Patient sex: M
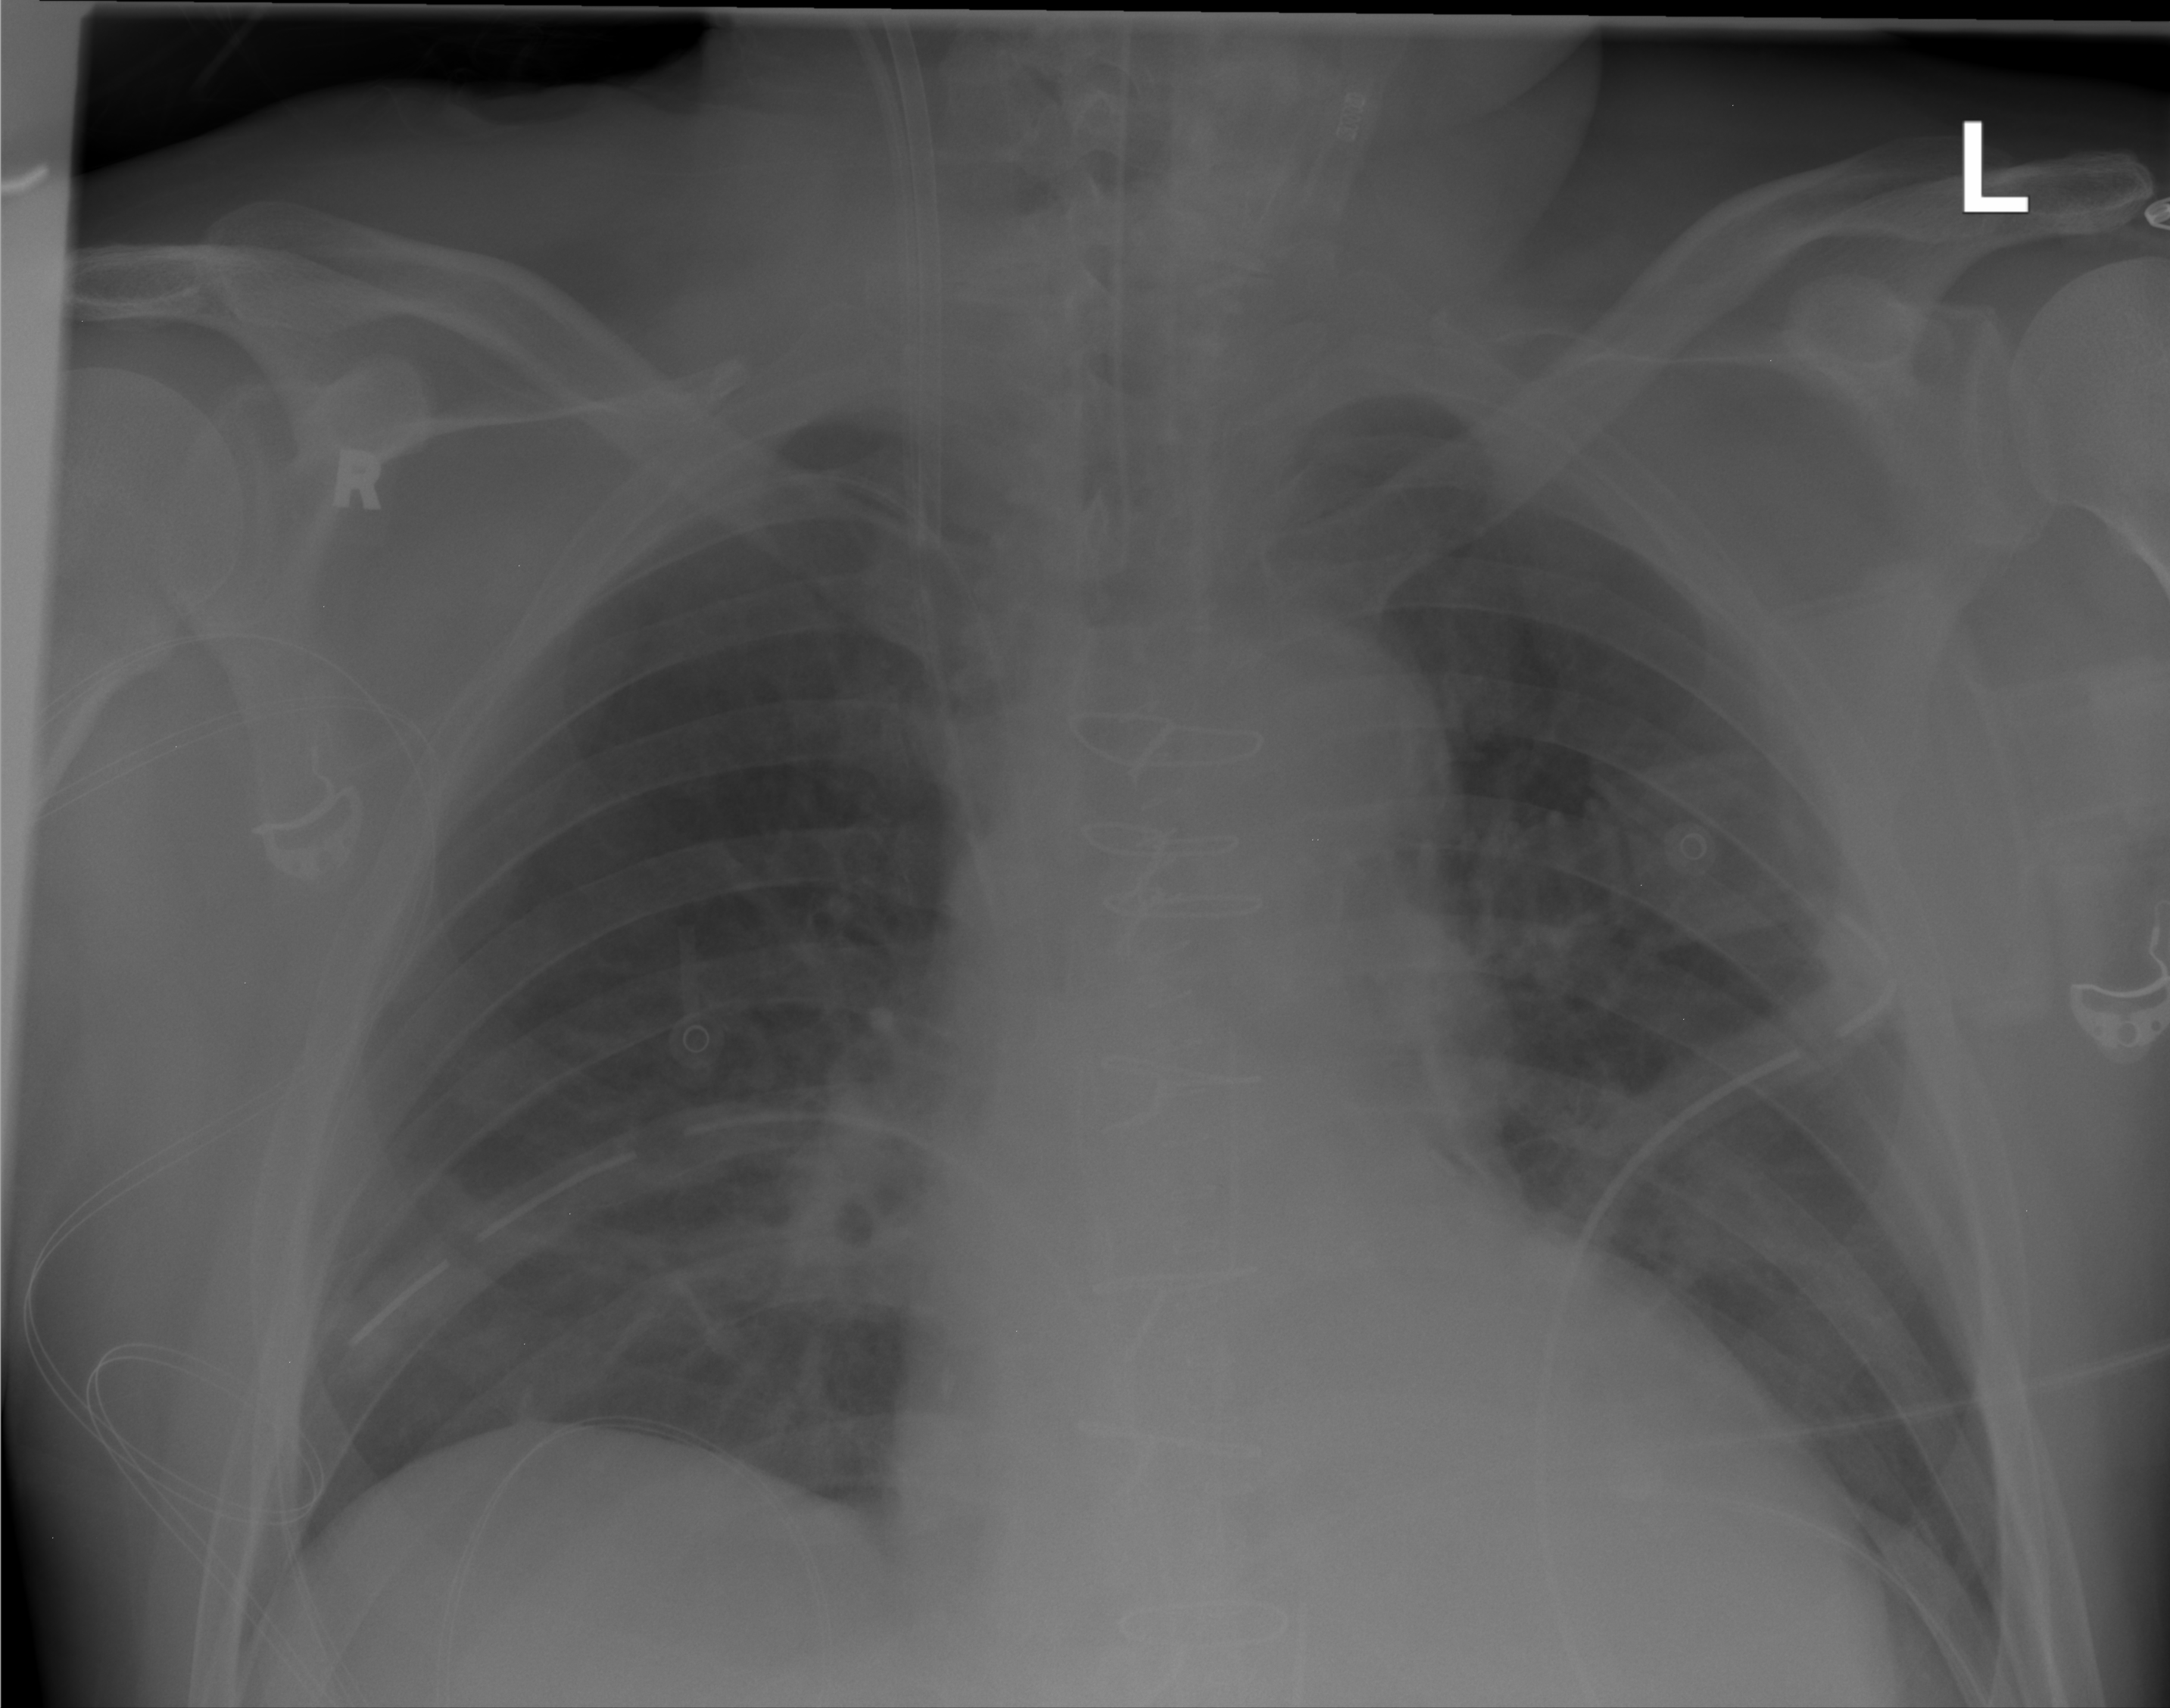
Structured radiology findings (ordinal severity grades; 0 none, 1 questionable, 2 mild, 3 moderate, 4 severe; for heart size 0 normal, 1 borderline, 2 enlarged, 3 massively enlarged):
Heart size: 2
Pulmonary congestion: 0
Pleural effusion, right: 0
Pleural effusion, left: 0
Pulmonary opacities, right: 2
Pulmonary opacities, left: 0
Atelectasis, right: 2
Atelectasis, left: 2